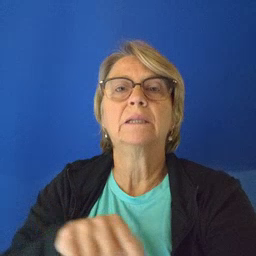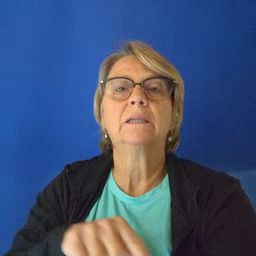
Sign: elephant